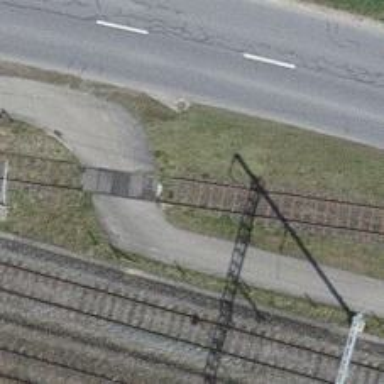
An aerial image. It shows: Crossing for the railway.